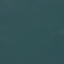
Land use / land cover: SeaLake